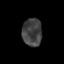
Tissue: prostate
Cell type: Myeloid cells
Senescence score: 0.3475
Nuclear area (px): 536
Mean DAPI intensity: 65.476